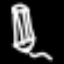
Label: pencil